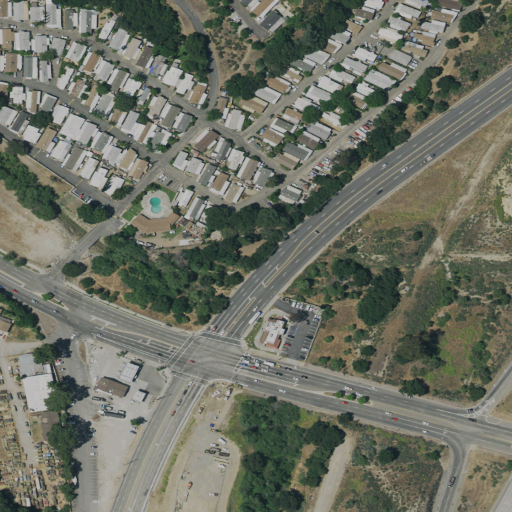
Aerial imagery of valley in California named Whitney Canyon containing medium intensity development, low intensity development, open development, shrub, and high intensity development